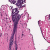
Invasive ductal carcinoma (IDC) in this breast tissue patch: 0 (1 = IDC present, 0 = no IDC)